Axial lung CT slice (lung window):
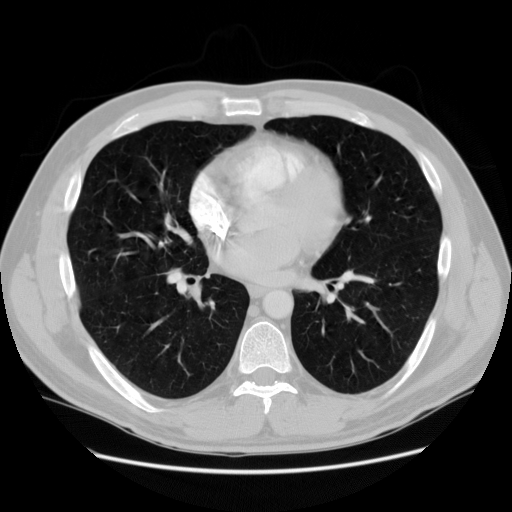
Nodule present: no